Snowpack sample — Loveland Pass, Silver Plume, Colorado, USA (1/12/25, 11:40 AM MST)
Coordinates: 39.66, -105.88
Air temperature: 7 °F
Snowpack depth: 140 cm
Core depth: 10 cm
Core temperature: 41 °F
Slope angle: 11°, slope face: 30°
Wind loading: high
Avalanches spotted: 2
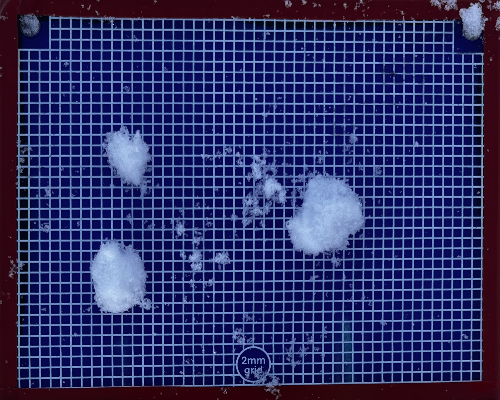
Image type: profile
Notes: Pilot using slightly modified coring method that took too large segment for snow profile picturing, advised not to use in higher level models. Two avalanche on south face nearby, partially cloudy with light snow in the last 24 hours. Lots of wind loading on eastern features.